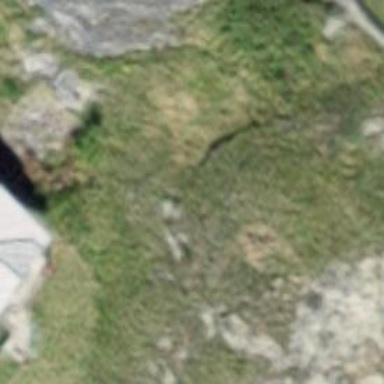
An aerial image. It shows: Natural cliff.